Question: When saving an NSArray to a transformable Core Data attribute, the object will not be available for access on the subsequent fetch of its entity. However, it is available on any fetch after that. What's going on?
I can set and save the Core Data entity and its attributes from one place in my iOS app. Then I go to read the most recently saved entity. All of the attributes except the transformable NSArrays are available. For some reason the arrays show up as empty (when printed in the log it looks like this: 'route = "(
)"'. If the app closes and then opens again, the attribute is no longer empty. Any ideas?
I understand that saving an NSArray to a transformable attribute is the best practice. Could you explain why this happens?
---
The NSArray is filled with CLLocation objects.
There are no errors or warnings printed in the console. Nor are their any compiler warnings or errors.
---
Below is an XCTest I wrote for this issue. The test does not fail until the very last assertion (as expected).
'''
- (void)testRouteNotNil {
// This is an example of a performance test case.
NSMutableArray *route;
for (int i = 0; i < 500; i++) {
CLLocation *location = [[CLLocation alloc] initWithLatitude:18 longitude:18];
[route addObject:location];
}
NSArray *immutableRoute = route;
// Save the workout entity
// Just use placeholder values for the XCTest
// The method below works fine, as the saved object exists when it is fetched and no error is returned.
NSError *error = [self saveNewRunWithDate:@"DATE01" time:@"TIME" totalSeconds:100 distance:[NSNumber numberWithInt:100] distanceString:@"DISTANCE" calories:@"CALORIES" averageSpeed:[NSNumber numberWithInt:100] speedUnit:@"MPH" image:[UIImage imageNamed:@"Image"] splits:route andRoute:immutableRoute];
XCTAssertNil(error);
// Fetch the most recently saved workout entity
RunDataModel *workout = [[[SSCoreDataManager sharedManager] fetchEntityWithName:@"Run" withSortAttribute:@"dateObject" ascending:NO] objectAtIndex:0];
XCTAssertNotNil(workout);
// Verify that the fetched workout is the one we just saved above
XCTAssertEqual(workout.date, @"DATE01");
// Check that the any non-NSArray object stored in the entity is not nil
XCTAssertNotNil(workout.distance);
// Check that the route object is not nil
XCTAssertNotNil(workout.route);
}
'''
---
As you can see below, this is how the Core Data model is setup in Xcode. The route attribute is selected. Note that I have tried it both with and without the transient property. Do I need to add a 'Value Transformer Name', what is that?

---
The Core Data management code itself comes from my GitHub repo, <URL>.
Here is the 'saveNewRunWithDate' method:
'''
- (NSError *)saveNewRunWithDate:(NSString *)date time:(NSString *)time totalSeconds:(NSInteger)totalSeconds distance:(NSNumber *)distance distanceString:(NSString *)distanceLabel calories:(NSString *)calories averageSpeed:(NSNumber *)speed speedUnit:(NSString *)speedUnit image:(UIImage *)image splits:(NSArray *)splits andRoute:(NSArray *)route {
RunDataModel *newRun = [[SSCoreDataManager sharedManager] insertObjectForEntityWithName:@"Run"];
newRun.date = date;
newRun.dateObject = [NSDate date];
newRun.time = time;
newRun.totalSeconds = totalSeconds;
newRun.distanceLabel = distanceLabel;
newRun.distance = distance;
newRun.calories = calories;
newRun.averageSpeed = speed;
newRun.speedUnit = speedUnit;
newRun.image = image;
newRun.splits = splits; // This is also an issue
newRun.route = route; // This is an issue
return [[SSCoreDataManager sharedManager] saveObjectContext];
}
'''
And below is the 'RunDataModel' NSManagedObject Interface:
'''
/// CoreData model for run storage with CoreData
@interface RunDataModel : NSManagedObject
@property (nonatomic, assign) NSInteger totalSeconds;
// ...
// Omitted most attribute properties because they are irrelevant to the question
// ...
@property (nonatomic, strong) UIImage *image;
/// An array of CLLocation data points in order from start to end
@property (nonatomic, strong) NSArray *route;
/// An array of split markers from the run
@property (nonatomic, strong) NSArray *splits;
@end
'''
In the implementation these properties are setup using '@dynamic'
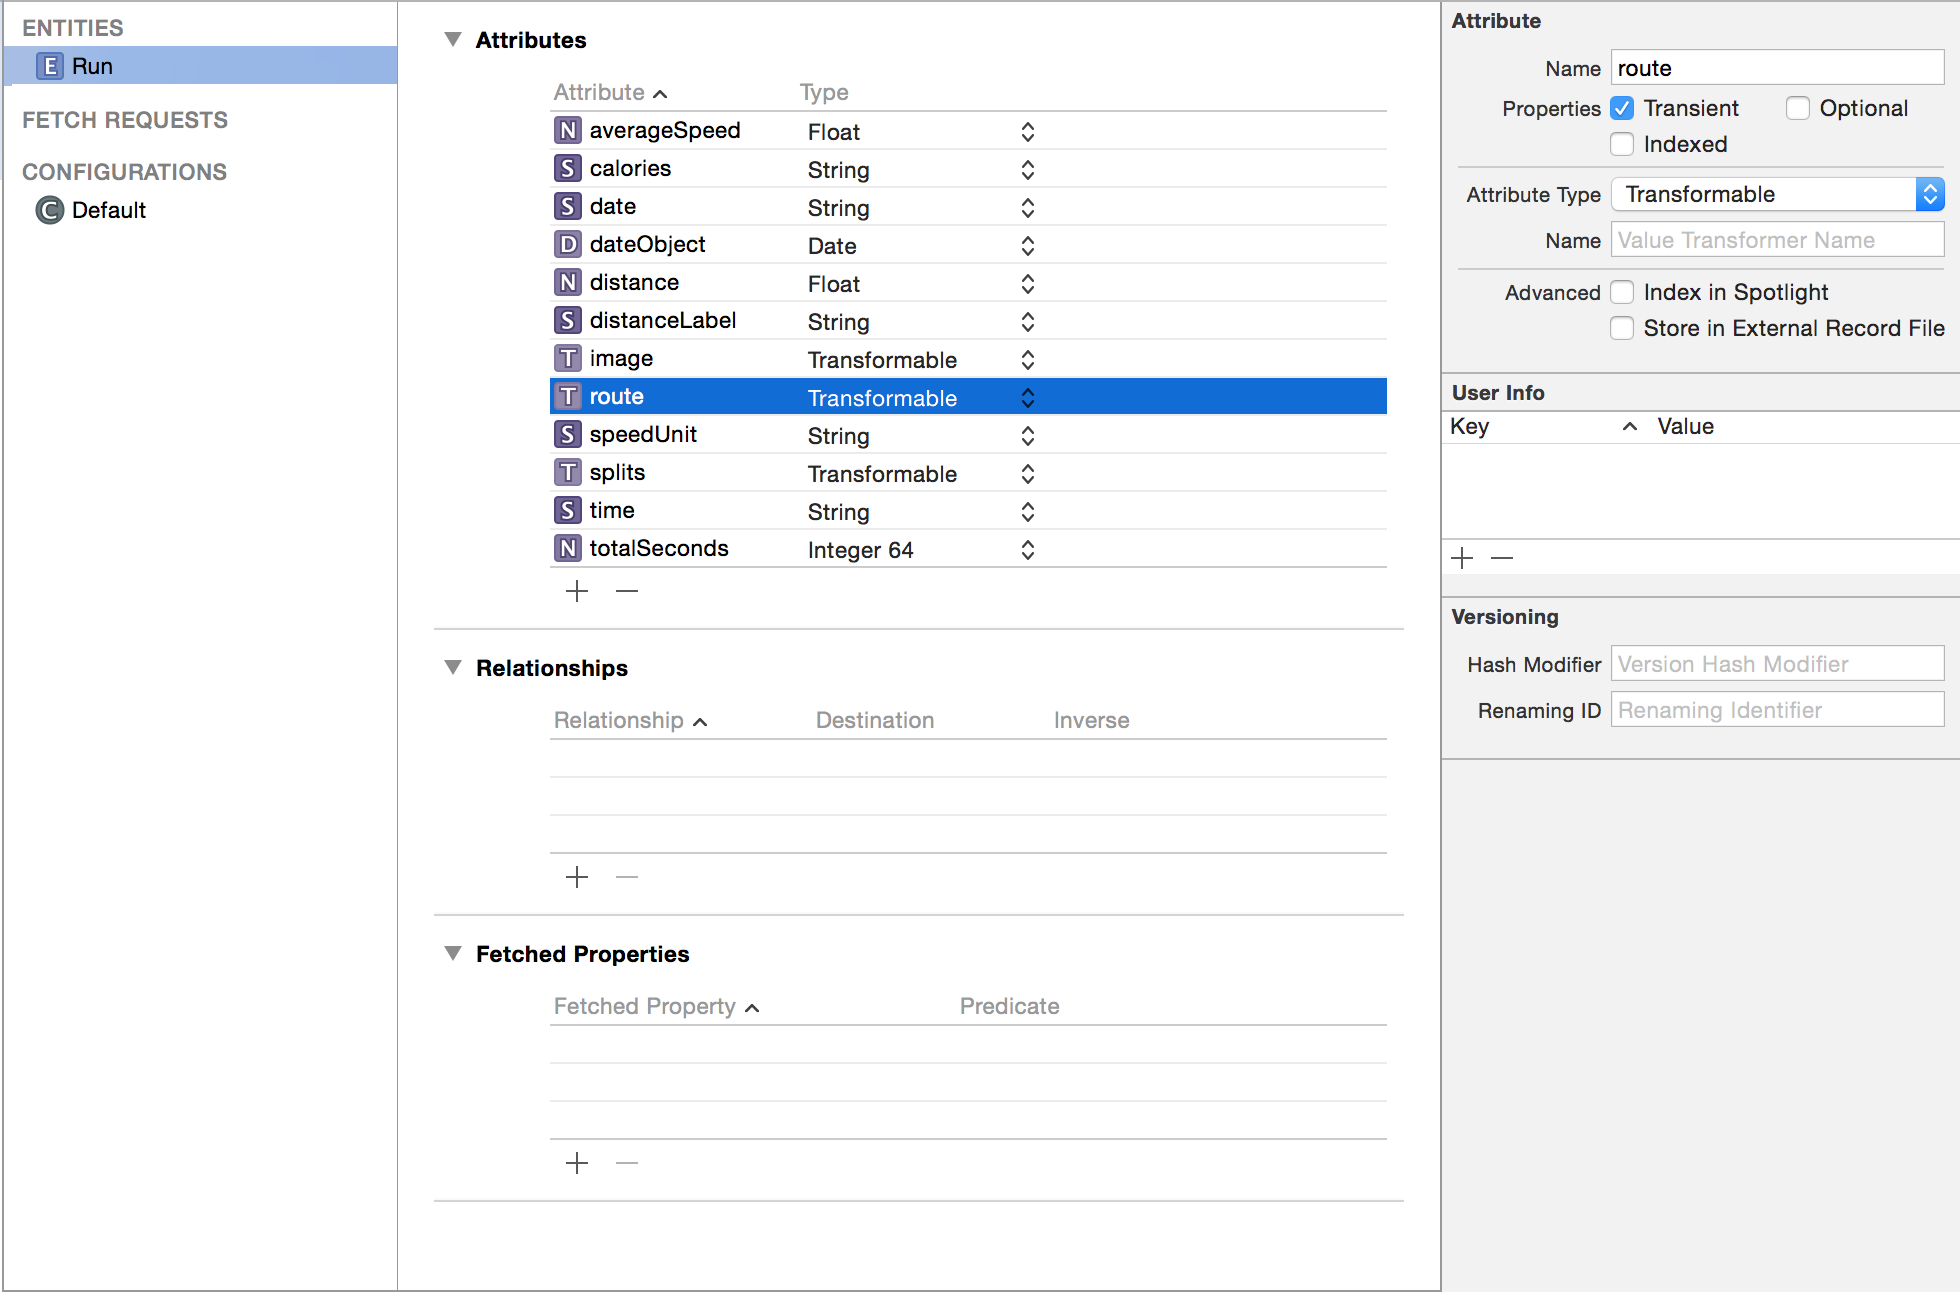
Answer: @quellish's <URL> provides information about Core Data faults and some of the nuances and trickeries which lie therein. After doing some digging, and with the help of that answer, I found a solution.
Before fetching the desired (problem) entity, refresh the 'NSManagedObject' in the 'NSManagedObjectContext':
'''
[self.managedObjectContext refreshObject:object mergeChanges:NO];
'''
This updates the persistent properties of a managed object to use the latest values from the persistent store. It also turns the object into a fault.